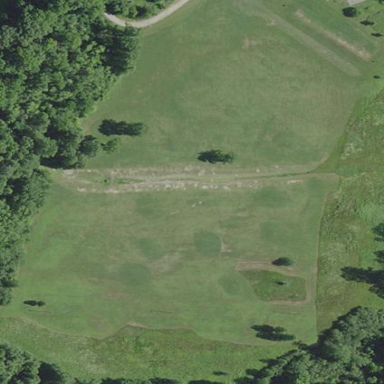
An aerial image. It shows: Grassy area used as driving range for golf.